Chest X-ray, PA view. Patient: 59 years old, sex F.
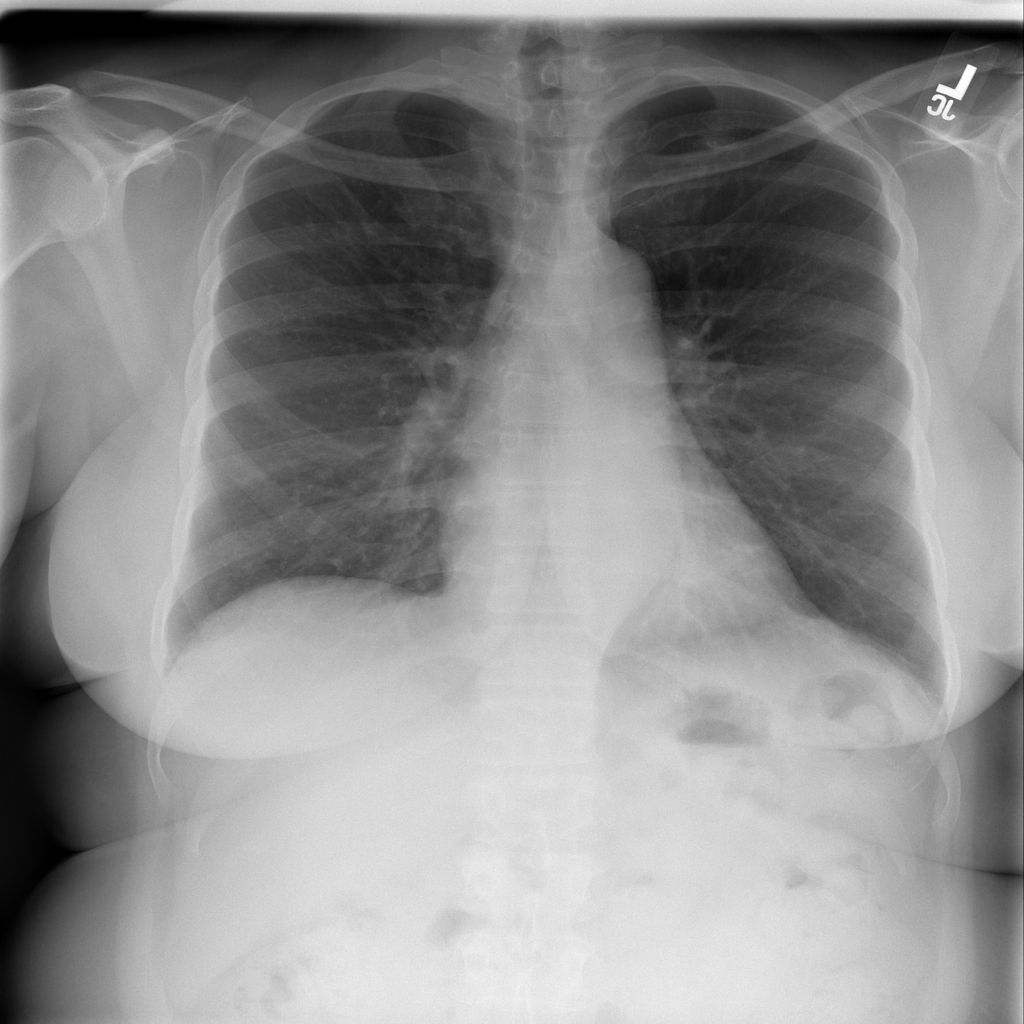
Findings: Mass